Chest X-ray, AP view. Patient: 75 years old, sex M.
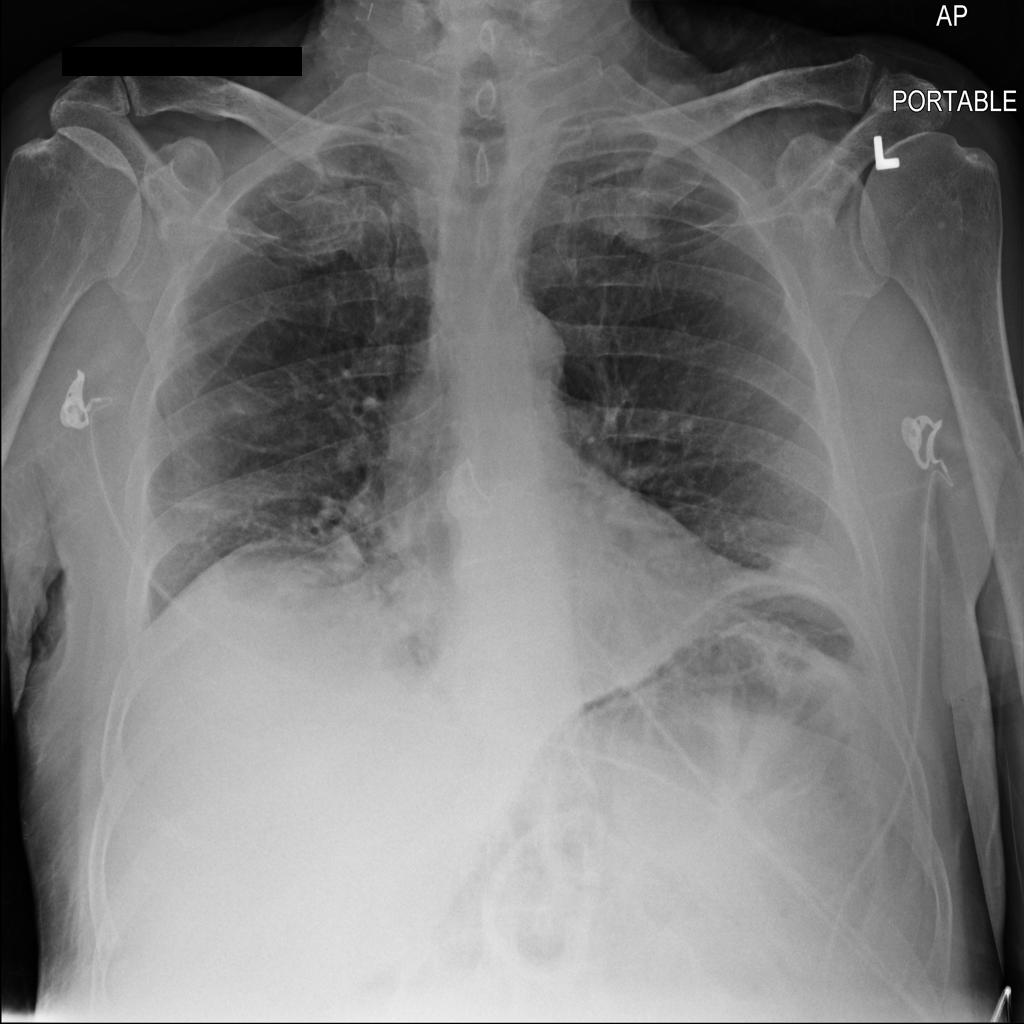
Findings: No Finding